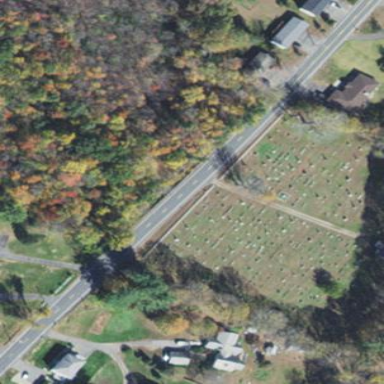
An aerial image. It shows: Cemetery with historic significance.